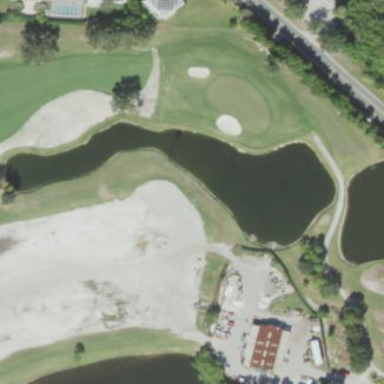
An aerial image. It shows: Picturesque scene of golf course with lateral water hazard.